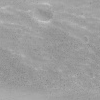
Atmospheric dust classification: not_dusty